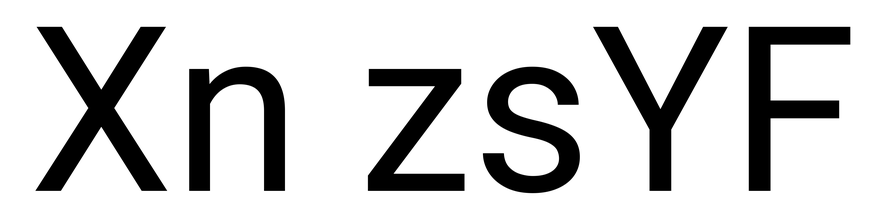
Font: Roboto_Regular